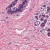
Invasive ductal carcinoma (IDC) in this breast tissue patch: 0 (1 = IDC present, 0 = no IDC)